Question: I have the following relation

'''
public partial class SharedResource : DomainEntity
{
public System.Guid Id { get; set; }
public System.Guid VersionId { get; set; }
public virtual PackageVersion PackageVersion { get; set; } // tried it noth with and without virtual
}
'''
Now, I load SharedResource using
'''
SharedResource sharedResource = Get(shareKey)
'''
And
'''
sharedResource.PackageVersion == null.
'''
though VersionId is not null and
'''
context.Configuration.LazyLoadingEnabled = false;
'''
What do I have to do in order to load it
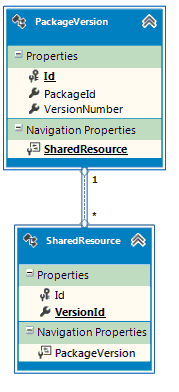
Answer: 'LazyLoadingEnabled' must be 'true', not 'false':
'''
context.Configuration.LazyLoadingEnabled = true;
'''
'true' is the default if you don't set 'LazyLoadingEnabled' at all.
And the 'PackageVersion' property must be 'virtual' to enable lazy loading for this property.
Or you can include the property directly in the query:
'''
SharedResource sharedResource = context.SharedResource
.Include("PackageVersion")
.SingleOrDefault(s => s.Id == shareKey);
'''